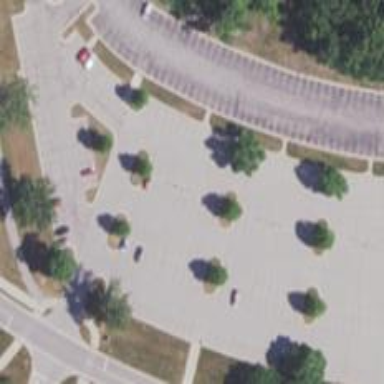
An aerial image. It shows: Parking area with surface.